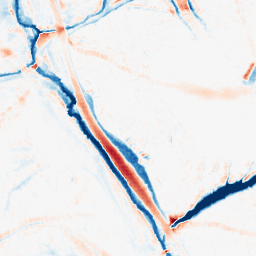
Category: morphological
Decomposition family: morphological_ellipse
Decomposition parameters: operation: average
width: 20
height: 20
Upsampling method: sinc_blackman
Upsampling parameters: scale: 2
kernel_size: 4
Upsampling scale: 2